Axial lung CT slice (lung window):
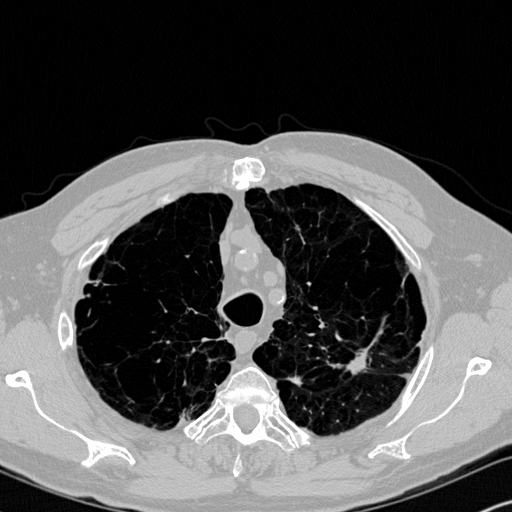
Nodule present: yes
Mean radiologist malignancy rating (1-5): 4